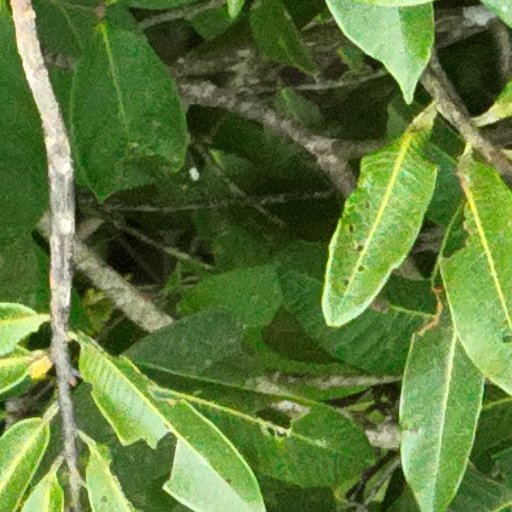
Species: Virola surinamensis
GBIF accepted scientific name: Virola surinamensis
Crown area (m\u00b2): 224.174